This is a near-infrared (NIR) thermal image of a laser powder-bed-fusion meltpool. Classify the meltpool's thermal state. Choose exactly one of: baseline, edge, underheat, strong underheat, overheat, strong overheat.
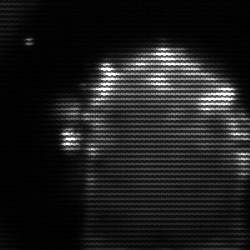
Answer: baseline